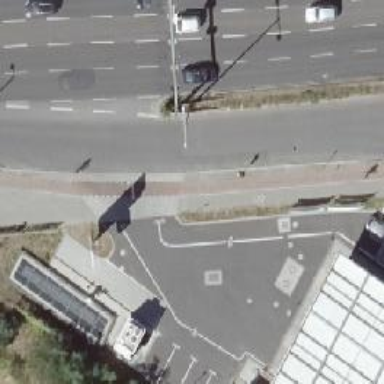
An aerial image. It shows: Road leading to fuel service station.